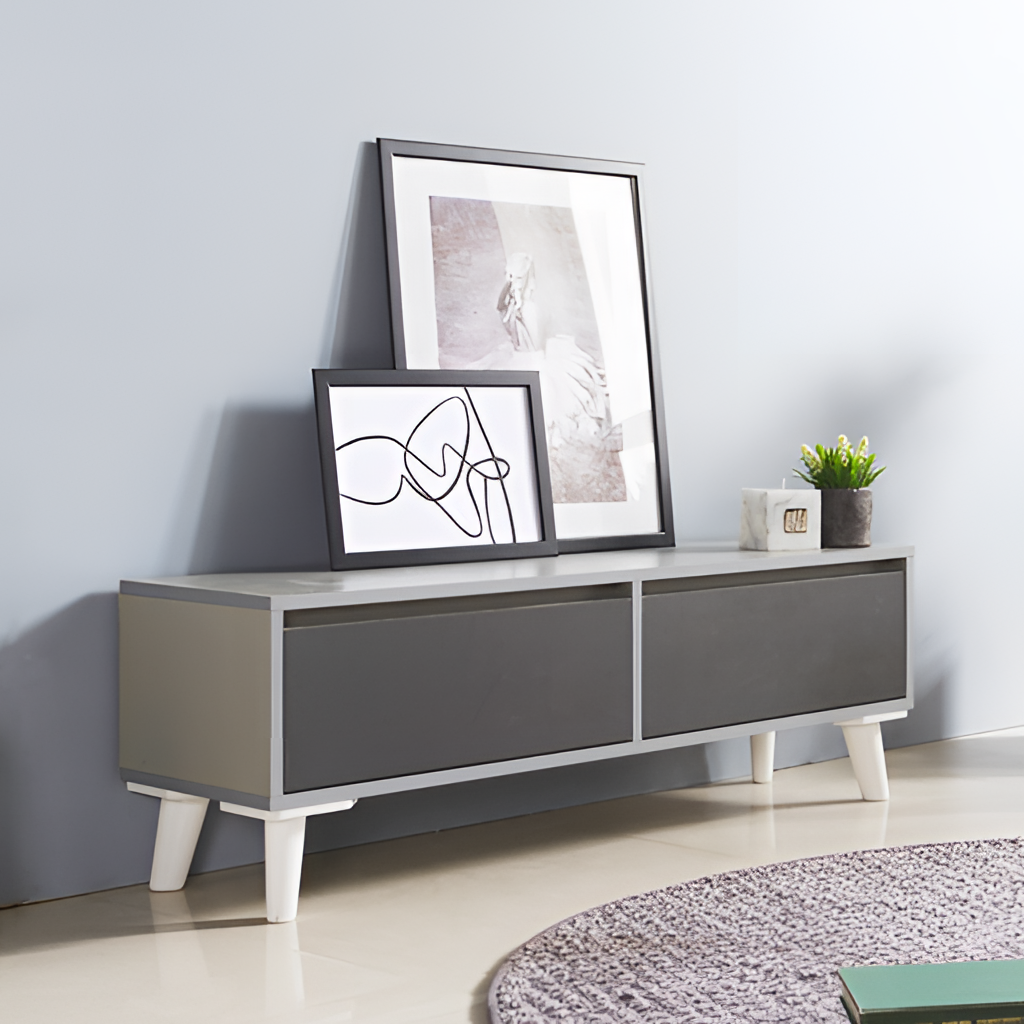
living room, gray wood cabinet, tile flooring, with large square pattern, modern, paint wallpaper, with solid pattern